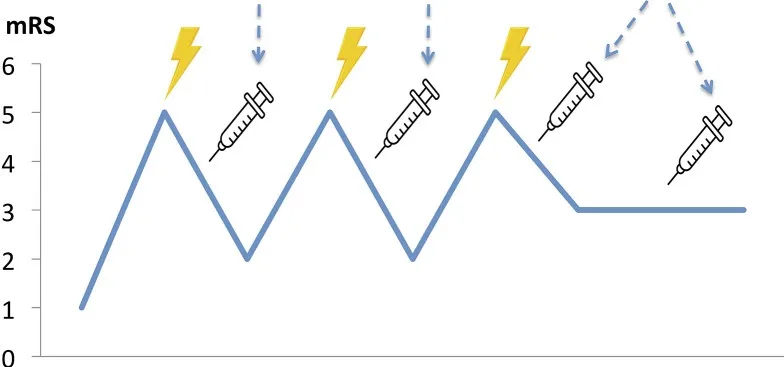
Clinical course timeline during the first 15 months of follow-up, with three clinical relapses and subsequent improvement after immunotherapy administration. IVIG, intravenous immunoglobulins; mRS, modified Rankin score; RTX, rituximab.
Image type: chart (chart)